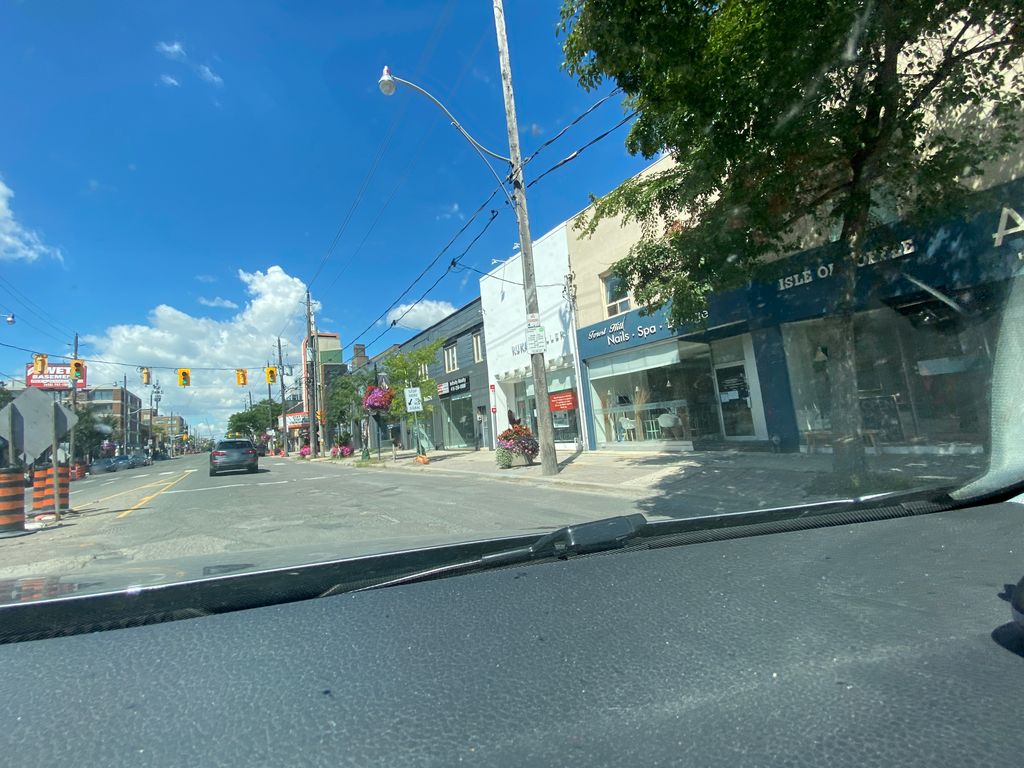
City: toronto